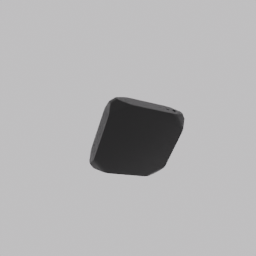
Label: electronics